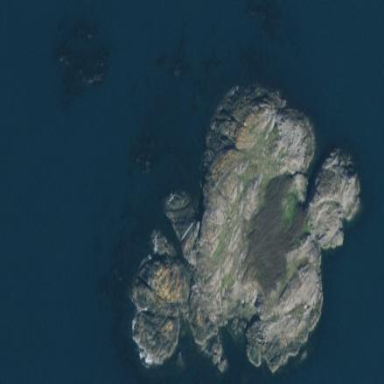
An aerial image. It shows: Island with natural coastline.